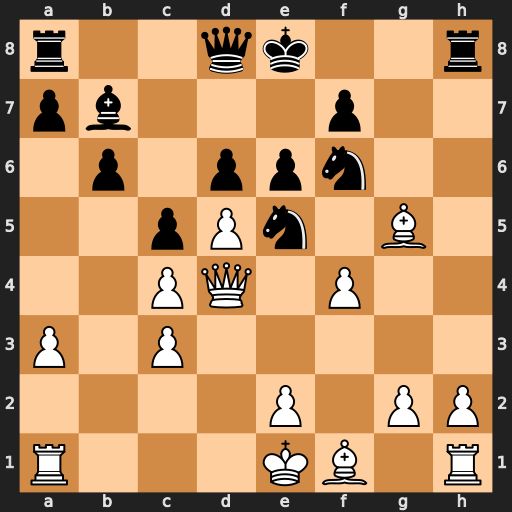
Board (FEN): r2qk2r/pb3p2/1p1ppn2/2pPn1B1/2PQ1P2/P1P5/4P1PP/R3KB1R
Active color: w
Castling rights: KQkq
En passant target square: c6
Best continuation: dxc6 Nxc6 Qxf6 Qxf6 Bxf6